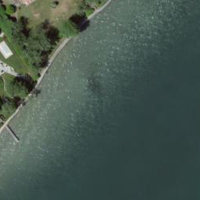
EUNIS habitat code: 14
Species observed at this site:
Cygnus olor